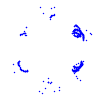
Particle: proton